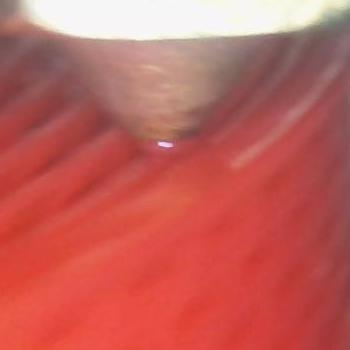
Flow rate: 200%